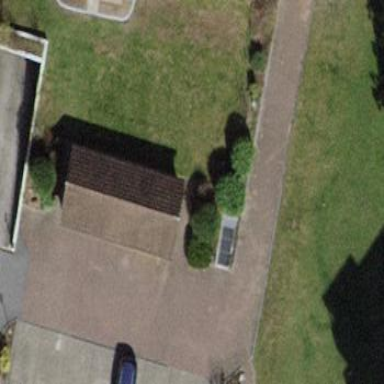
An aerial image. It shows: Shed building.